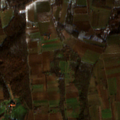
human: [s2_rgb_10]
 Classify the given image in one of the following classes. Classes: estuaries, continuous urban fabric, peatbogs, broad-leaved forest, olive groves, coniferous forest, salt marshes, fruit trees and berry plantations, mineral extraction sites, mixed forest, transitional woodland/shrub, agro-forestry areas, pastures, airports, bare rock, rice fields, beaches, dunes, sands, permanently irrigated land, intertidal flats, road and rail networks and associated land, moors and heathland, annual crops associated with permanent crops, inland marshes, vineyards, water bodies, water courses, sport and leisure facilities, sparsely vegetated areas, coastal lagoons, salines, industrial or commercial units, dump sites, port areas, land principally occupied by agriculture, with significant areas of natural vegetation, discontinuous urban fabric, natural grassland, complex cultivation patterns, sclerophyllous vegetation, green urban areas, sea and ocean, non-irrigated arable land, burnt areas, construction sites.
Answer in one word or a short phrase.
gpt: non-irrigated arable land, complex cultivation patterns, land principally occupied by agriculture, with significant areas of natural vegetation, broad-leaved forest